Question: - - -
How do I fix the binding so that the second drop down works? I debugged it. It would appear that ViewData.Eval is not picking up the correct value from '_.Children[i].ChooseId'.
<URL>
'''
@using (Html.BeginForm())
{
for (int i = 0; i < Model.Children.Count(); i++)
{
<p>A: @Html.EditorFor(_ => _.Children[i], "ChildItem")</p>
<p>B: @Html.DropDownListFor(_ => _.Children[i].ChooseId, TestModel.PeopleSelect)</p>
}
<button type="submit">GO</button>
}
'''
I have tried using 'DropDownListFor(_ => Model.Children[i].ChooseId)', same result.
using 'TextBoxFor(_ => _.Children[i].ChooseId)' shows the correct value,
For reference here is 'ChildItem.cshtml'
'''
@using dropdown.Controllers
@using dropdown.Models
@model dropdown.Models.TestPerson
@Html.DropDownListFor(_ => _.ChooseId, TestModel.PeopleSelect)
'''
It looks like this:

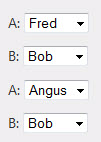
Answer: I have subsequently found this: <URL>
It's a confirmed bug.
The only workaround i have found is this.
## Mark Selected Item
'@Html.DropDownListFor(_ => _.Children[i].ChooseId, Mark(TestModel.PeopleSelect, Model.Children[i].ChooseId))'
## Mark Function / Extension Method
'''
@functions {
private IEnumerable<SelectListItem> Mark(IEnumerable<SelectListItem> items, object Id)
{
foreach (var item in items)
if (string.CompareOrdinal(item.Value, Convert.ToString(Id)) == 0)
item.Selected = true;
return items;
}
}
'''